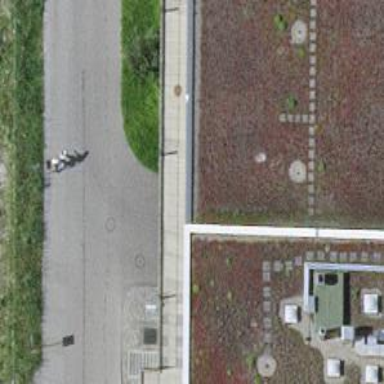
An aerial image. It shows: Parking entrance.